Question: I'm facing this issue while installing terratest by azure yaml pipeline :
'''
C:\hostedtoolcache\windows\go.17.1din\go.exe install -v github.com/gruntwork-io/terratest@v0.40.6
go: downloading github.com/gruntwork-io/terratest v0.40.6
go install: github.com/gruntwork-io/terratest@v0.40.6: module github.com/gruntwork-io/terratest@v0.40.6 found, but does not contain package github.com/gruntwork-io/terratest
##[error]The Go task failed with an error: Error: The process 'C:\hostedtoolcache\windows\go.17.1din\go.exe' failed with exit code 1
Finishing: Install Go Terratest module - v0.40.6
'''
My code for installation is bellow :
'''
- task: Go@0
displayName: Install Go Terratest module - v$(TERRATEST_VERSION)
inputs:
command: custom
customCommand: install
arguments: $(TF_LOG) github.com/gruntwork-io/terratest@v$(TERRATEST_VERSION)
workingDirectory: $(pipeline_artefact_folder_extract)/$(pathToTerraformRootModule)
'''
But peharps I made mistakes in the use of terratest.
Bellow is a screenshot of my code tree :

I have terraform code in (for exemple) , and terratest test in subdirectories (in screenshot app_configuration tests for app_configuration resourceModules).
In my terratest module, I'm calling for my resourceModule as in the following code :
'''
######test in a un isolated Resource Group defined in locals
module "app_configuration_tobetested" {
source = "../../ResourceModules/app_configuration"
resource_group_name = local.rg_name
location = local.location
environment = var.ENVIRONMENT
sku = "standard"
// rem : here app_service_shared prefix and app_config_shared prefix are the same !
app_service_prefix = module.app_configuration_list_fortests.settings.frontEnd_prefix
# stage = var.STAGE
app_config_list = module.app_configuration_list_fortests.settings.list_app_config
}
'''
And in my Go file, I test my module result regarding the expected result I want :
'''
package RM_app_configuration_Test
import (
"os"
"testing"
// "github.com/gruntwork-io/terratest/modules/azure"
"github.com/gruntwork-io/terratest/modules/terraform"
"github.com/stretchr/testify/assert"
)
var (
globalBackendConf = make(map[string]interface{})
globalEnvVars = make(map[string]string)
)
func TestTerraform_RM_app_configuration(t *testing.T) {
t.Parallel()
// terraform Directory
fixtureFolder := "./"
// backend specification
strlocal := "RMapCfg_"
// input value
inputStage := "sbx_we"
inputEnvironment := "SBX"
inputApplication := "DEMO"
// expected value
expectedRsgName := "z-adf-ftnd-shrd-sbx-ew1-rgp01"
// expectedAppCfgPrefix := "z-adf-ftnd-shrd"
expectedAppConfigReader_ID := "[/subscriptions/f04c8fd5-d013-41c3-9102-43b25880d2e2/resourceGroups/z-adf-ftnd-shrd-sbx-ew1-rgp01/providers/Microsoft.AppConfiguration/configurationStores/z-adf-ftnd-shrd-sbx-ew1-blue-sbx-cfg01 /subscriptions/f04c8fd5-d013-41c3-9102-43b25880d2e2/resourceGroups/z-adf-ftnd-shrd-sbx-ew1-rgp01/providers/Microsoft.AppConfiguration/configurationStores/z-adf-ftnd-shrd-sbx-ew1-green-sbx-cfg01]"
// getting enVars from environment variables
/*
Go and Terraform uses two differents methods for Azure authentification.
** Terraform authentification is explained bellow :
- https://registry.terraform.io/providers/hashicorp/azurerm/latest/docs/guides/service_principal_client_secret#configuring-the-service-principal-in-terraform
** Go authentification is explained bellow
- https://learn.microsoft.com/en-us/azure/developer/go/azure-sdk-authorization#use-environment-based-authentication
** Terratest is using both authentification methods regarding the work it has to be done :
- azure existences tests uses Go azure authentification :
- https://github.com/gruntwork-io/terratest/blob/master/modules/azure/authorizer.go#L11
- terraform commands uses terraform authentification :
- https://github.com/gruntwork-io/terratest/blob/0d654bd2ab781a52e495f61230cf892dfba9731b/modules/terraform/cmd.go#L12
- https://registry.terraform.io/providers/hashicorp/azurerm/latest/docs/guides/service_principal_client_secret#configuring-the-service-principal-in-terraform
so both authentification methods have to be implemented
*/
// getting terraform EnvVars from Azure Go environment variables
ARM_CLIENT_ID := os.Getenv("AZURE_CLIENT_ID")
ARM_CLIENT_SECRET := os.Getenv("AZURE_CLIENT_SECRET")
ARM_TENANT_ID := os.Getenv("AZURE_TENANT_ID")
ARM_SUBSCRIPTION_ID := os.Getenv("ARM_SUBSCRIPTION_ID")
if ARM_CLIENT_ID != "" {
globalEnvVars["ARM_CLIENT_ID"] = ARM_CLIENT_ID
globalEnvVars["ARM_CLIENT_SECRET"] = ARM_CLIENT_SECRET
globalEnvVars["ARM_SUBSCRIPTION_ID"] = ARM_SUBSCRIPTION_ID
globalEnvVars["ARM_TENANT_ID"] = ARM_TENANT_ID
}
// getting terraform backend from environment variables
resource_group_name := os.Getenv("resource_group_name")
storage_account_name := os.Getenv("storage_account_name")
container_name := os.Getenv("container_name")
key := strlocal + os.Getenv("key")
if resource_group_name != "" {
globalBackendConf["resource_group_name"] = resource_group_name
globalBackendConf["storage_account_name"] = storage_account_name
globalBackendConf["container_name"] = container_name
globalBackendConf["key"] = key
}
// User Terratest to deploy the infrastructure
terraformOptions := terraform.WithDefaultRetryableErrors(t, &terraform.Options{
// website::tag::1::Set the path to the Terraform code that will be tested.
// The path to where our Terraform code is located
TerraformDir: fixtureFolder,
// Variables to pass to our Terraform code using -var options
Vars: map[string]interface{}{
"STAGE": inputStage,
"ENVIRONMENT": inputEnvironment,
"APPLICATION": inputApplication,
},
EnvVars: globalEnvVars,
// backend values to set when initialziing Terraform
BackendConfig: globalBackendConf,
// Disable colors in Terraform commands so its easier to parse stdout/stderr
NoColor: true,
})
// website::tag::4::Clean up resources with "terraform destroy". Using "defer" runs the command at the end of the test, whether the test succeeds or fails.
// At the end of the test, run 'terraform destroy' to clean up any resources that were created
defer terraform.Destroy(t, terraformOptions)
// website::tag::2::Run "terraform init" and "terraform apply".
// This will run 'terraform init' and 'terraform apply' and fail the test if there are any errors
terraform.InitAndApply(t, terraformOptions)
// tests the resource_group for the app_configuration
/*
actualAppConfigReaderPrefix := terraform.Output(t, terraformOptions, "app_configuration_tested_prefix")
assert.Equal(t, expectedAppCfgprefix, actualAppConfigReaderPrefix)
*/
actualRSGReaderName := terraform.Output(t, terraformOptions, "app_configuration_tested_RG_name")
assert.Equal(t, expectedRsgName, actualRSGReaderName)
actualAppConfigReader_ID := terraform.Output(t, terraformOptions, "app_configuration_tobetested_id")
assert.Equal(t, expectedAppConfigReader_ID, actualAppConfigReader_ID)
}
'''
The fact is locally, I can do, from My main folder the following command to trigger all my tests in a raw :
-
'''
Go test ./...
'''
With Go version 1.12, I could set GO111MODULE=auto to have the same results.
But with Go 1.17, I have now to set GO111MODULE=off to trigger my tetst.
1. How can I Go import Terratest (and other) modules from azure Pipeline ?
2. What I have to do to correctly use Go Modules with terratest ? I have no Go code in my main folder _Terraform\Azure_v2_X\Tests_Unit_ResourceModules_ and would like to trigger all the sub_folder go tests in a simple command line in my Azure Pipeline.
Thank you for any help you could give.
Best regards,
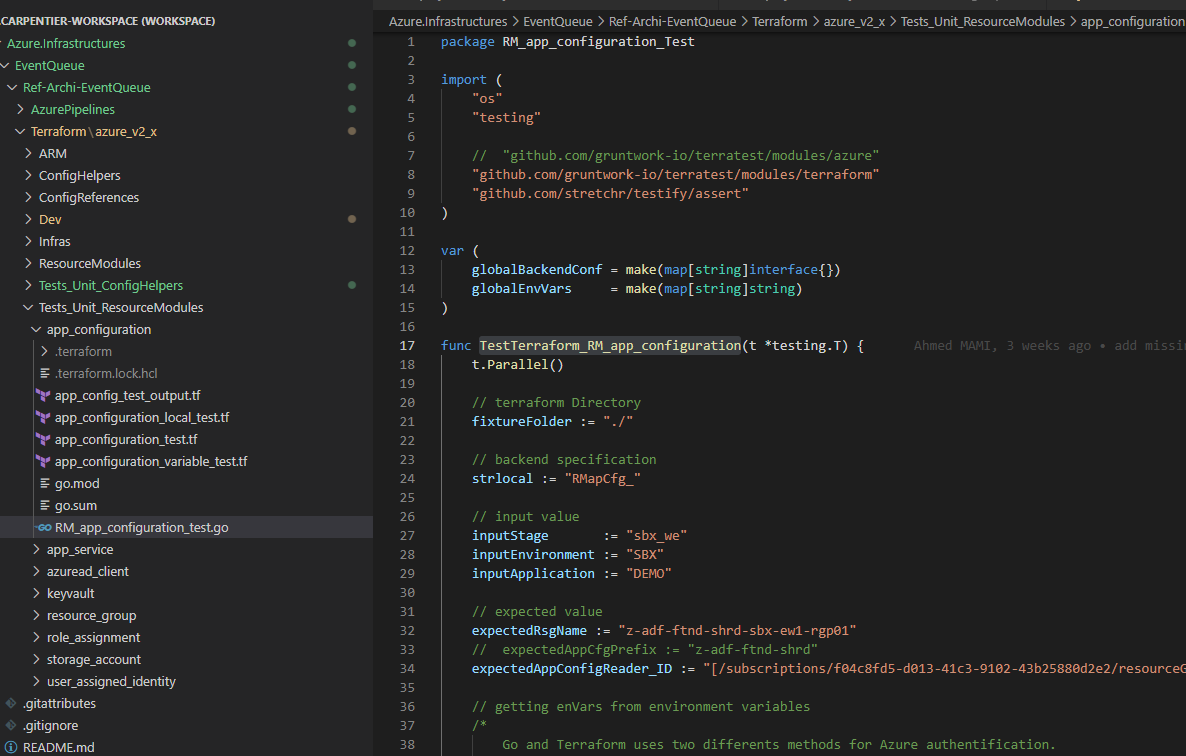
Answer: I will once again answer my own question. :D
so, for now, using the following versions :
- - -
The folder hierarchy has changed the following, regarding terratest tests :
<URL>
(so point 1) above is ansered, obviously)
I now just have to :
1. Go mod each of my terratest modules
2. Trigger each of them individually one by one, using script
so my pipeline just became the following :
'''
- task: ms-devlabs.custom-terraform-tasks.custom-terraform-installer-task.TerraformInstaller@0
displayName: Install Terraform $(TERRAFORM_VERSION)
inputs:
terraformVersion: $(TERRAFORM_VERSION)
- task: GoTool@0
displayName: 'Use Go $(GOVERSION)'
inputs:
version: $(GOVERSION)
goPath: $(GOPATH)
goBin: $(GOBIN)
- task: PowerShell@2
displayName: run Terratest for $(pathToTerraformRootModule)
inputs:
targettype : 'filePath'
filePath: $(pipeline_artefact_folder_extract)/$(pathToTerraformRootModule)/$(Run_Terratest_script)
workingDirectory: $(pipeline_artefact_folder_extract)/$(pathToTerraformRootModule)
env:
# see https://learn.microsoft.com/en-us/azure/developer/go/azure-sdk-authorization#use-environment-based-authentication
# for Azure authentification with Go
ARM_SUBSCRIPTION_ID: $(TF_VAR_ARM_SUBSCRIPTION_ID)
AZURE_CLIENT_ID: $(TF_VAR_ARM_CLIENT_ID)
AZURE_TENANT_ID: $(TF_VAR_ARM_TENANT_ID)
AZURE_CLIENT_SECRET: $(TF_VAR_ARM_CLIENT_SECRET) # set as pipeline secret
resource_group_name: $(storageAccountResourceGroup)
storage_account_name: $(storageAccount)
container_name: $(stateBlobContainer)
key: '$(MODULE)-$(TF_VAR_APPLICATION)-$(TF_VAR_ENVIRONMENT).tfstate'
GO111MODULE: 'auto'
'''
And in my main folder for my terratest sub-folders, I have the script and the list file as bellow :
'''
# this file is based on https://github.com/google/go-cloud/blob/master/internal/testing/runchecks.sh
#
# This script runs all go Terratest suites,
# compatibility checks, consistency checks, Wire, etc.
$moduleListFile = "./Terratests"
# regex to filter : not began with #
$regexFilter = "^[^#]"
# read the ModuleListFile
[object] $arrayFromFile = Get-Content -Path $moduleListFile | Where-Object { $_ -match $regexFilter} | ConvertFrom-String -PropertyNames folder, totest
$result = 0 # set no error by default
# get the actual folder
$main_path = Get-Location | select -ExpandProperty "Path"
#read the array to show if to be tested !
foreach ($line in $arrayFromFile) {
# write-Host $line
if ($line.totest -eq "yes") {
$path = $line.folder
set-location $main_path\$path
$myPath = Get-Location
# Write-Host $myPath
# trigger terratest for files
Go test ./...
}
if ($false -eq $?)
{
$result = 1
}
}
# back to school :D
set-location $main_path
if ($result -eq 1)
{
Write-Error "Msbuild exit code indicate test failure."
Write-Host "##vso[task.logissue type=error]Msbuild exit code indicate test failure."
exit(1)
}
'''
the code
'''
if ($false -eq $?)
{
$result = 1
}
'''
is usefull to make the pipeline fail on test error without escaping the other tests.
'''
# this file lists all the modules to be tested in the "Tests_Unit_ConfigHelpers" repository.
# it us used by the "run_terratest.ps1" powershell script to trigger terratest for each test.
#
# Any line that doesn't begin with a '#' character and isn't empty is treated
# as a path relative to the top of the repository that has a module in it.
# The 'tobetested' field specifies whether this is a module that have to be tested.
#
# this file is based on https://github.com/google/go-cloud/blob/master/allmodules
# module-directory tobetested
azure_constants yes
configure_app_srv_etc yes
configure_frontdoor_etc yes
configure_hostnames yes
constants yes
FrontEnd_AppService_slots/_main yes
FrontEnd_AppService_slots/settings yes
merge_maps_of_strings yes
name yes
name_template yes
network/hostname_generator yes
network/hostnames_generator yes
replace_2vars_into_string_etc yes
replace_var_into_string_etc yes
sorting_map_with_an_other_map yes
'''
And the change in each terratest folder is that I will add the go.mod and go.sum files :
'''
$ go mod init mytest
go: creating new go.mod: module mytest
go: to add module requirements and sums:
go mod tidy
'''
and
'''
$ go mod tidy
# link each of the go modules needed for your terratest module
'''
so, with that, the 'go test ./...' from the powershell script will downlaod the needed go modules and run the test for that particulary test.
Thanks for reading and vote if you think that can help :)